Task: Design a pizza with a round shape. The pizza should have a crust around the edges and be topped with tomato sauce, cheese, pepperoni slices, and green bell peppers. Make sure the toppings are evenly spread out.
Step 288:
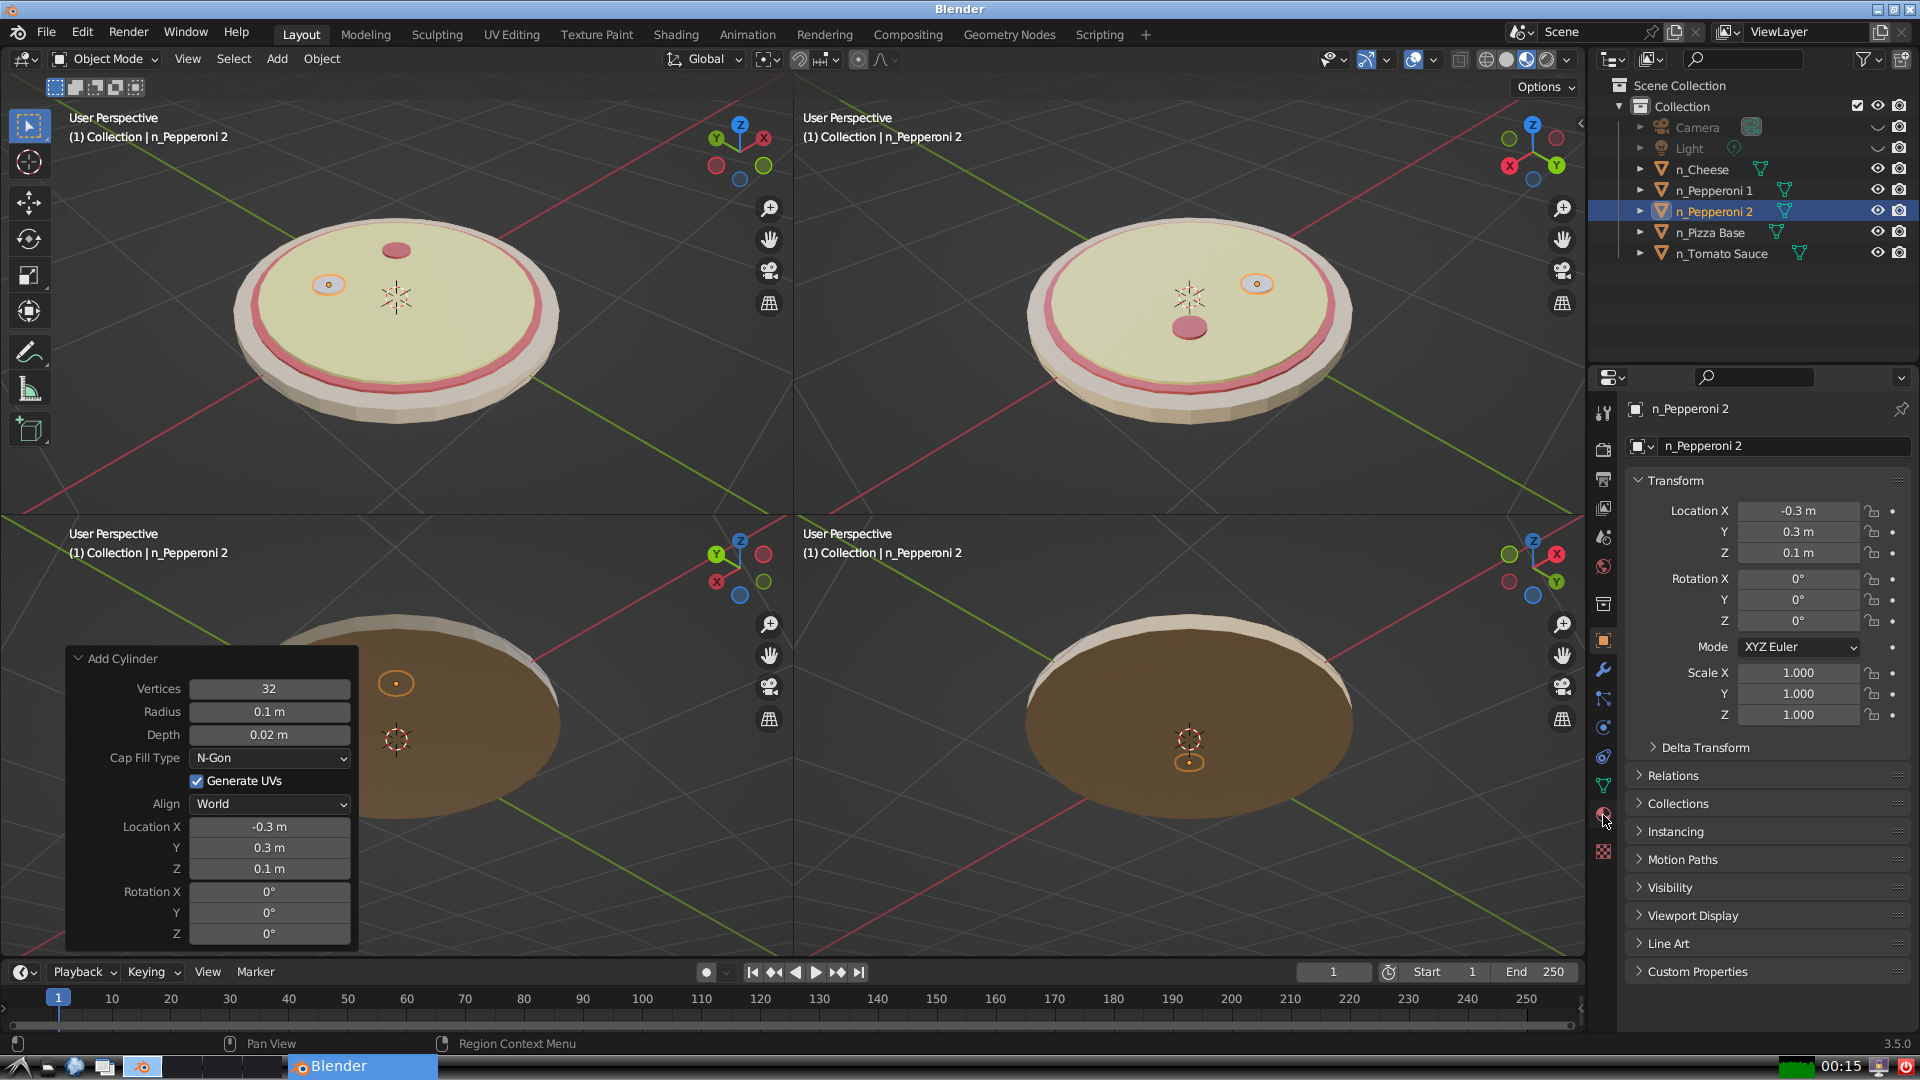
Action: click: no